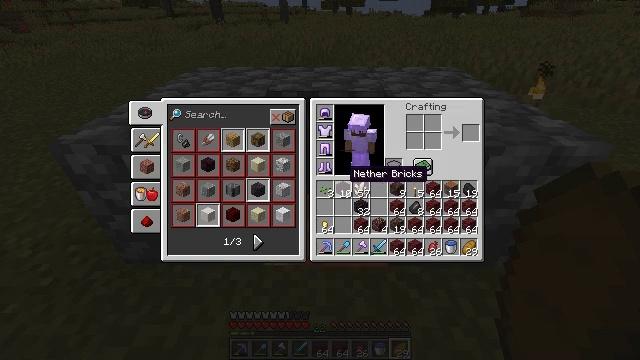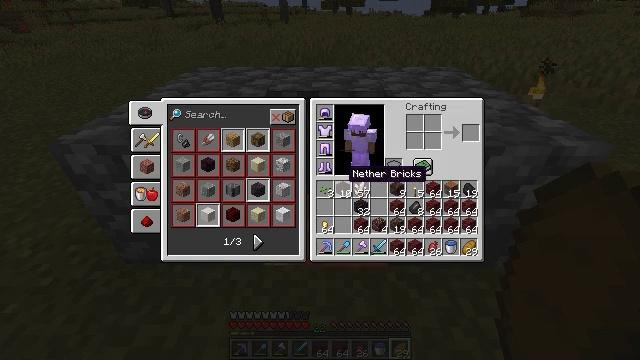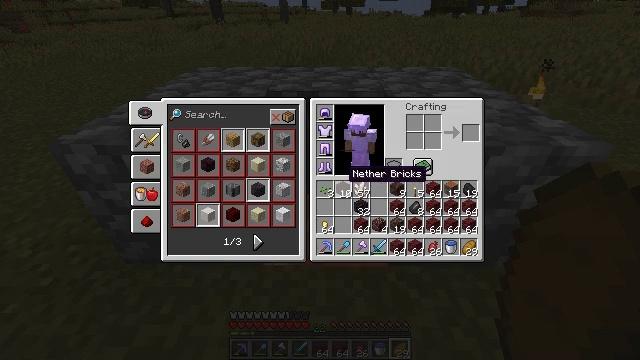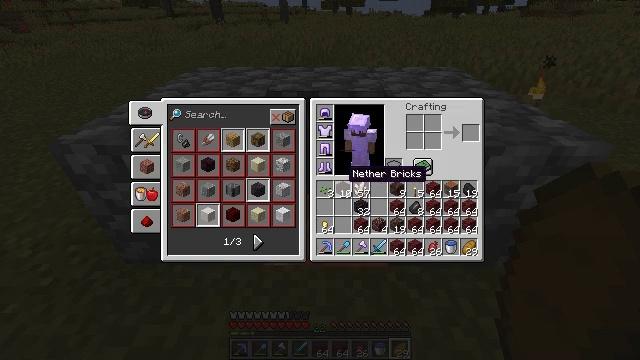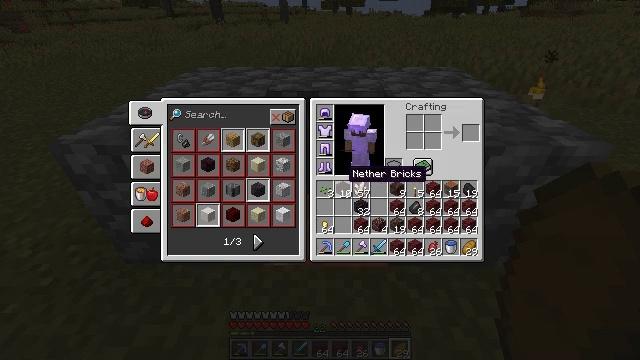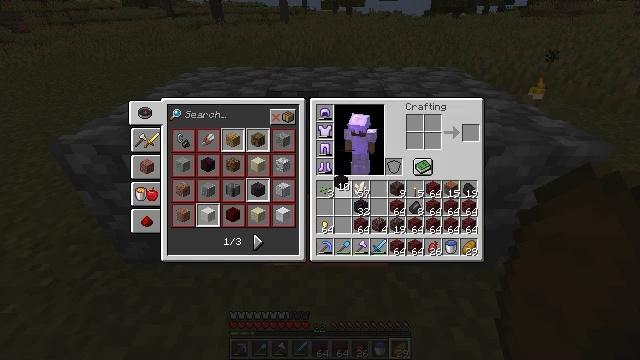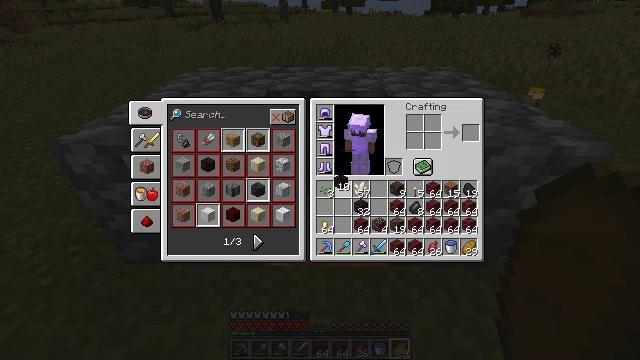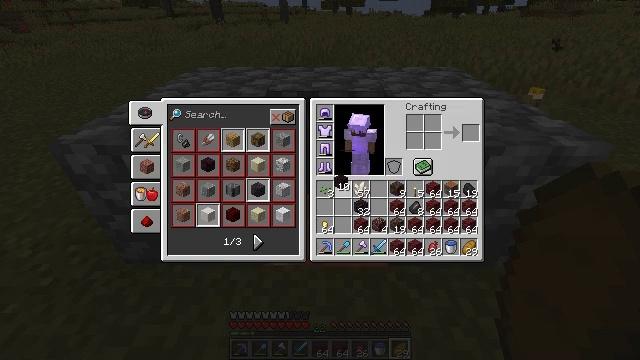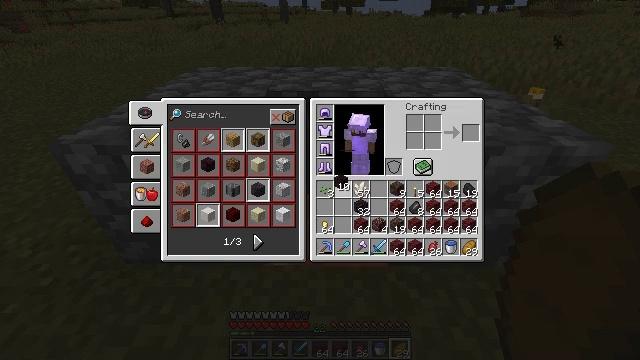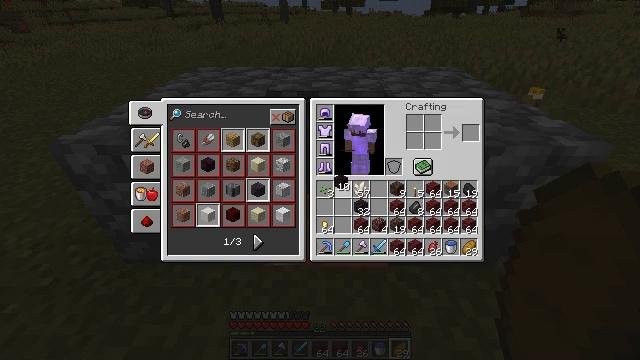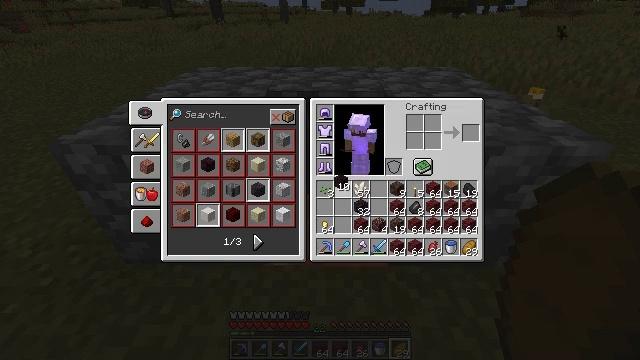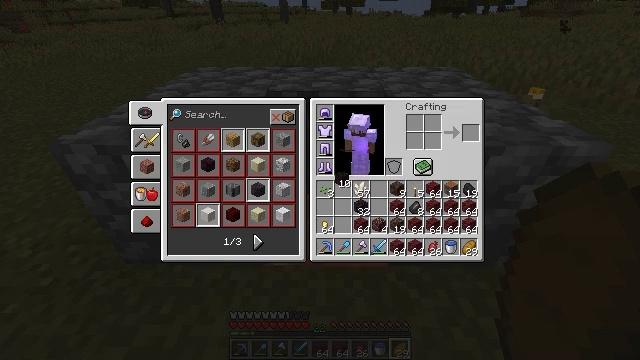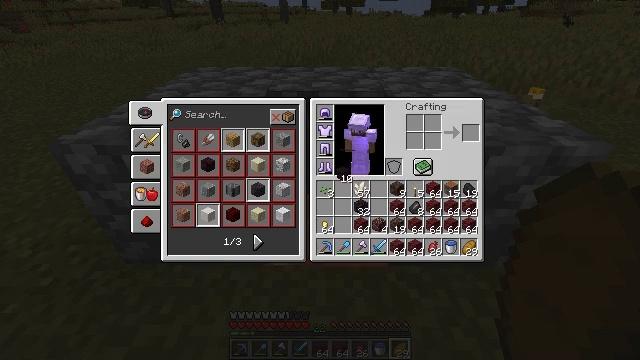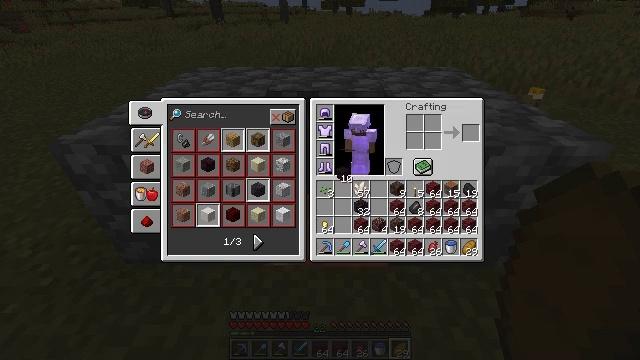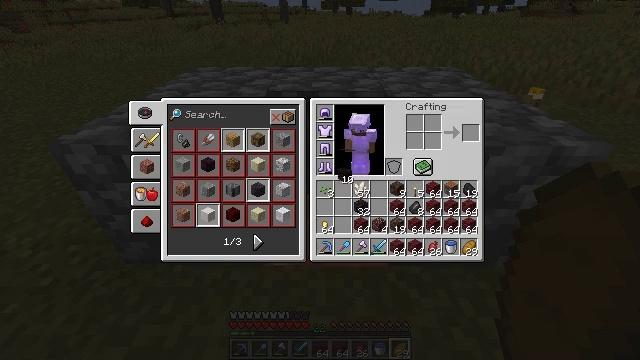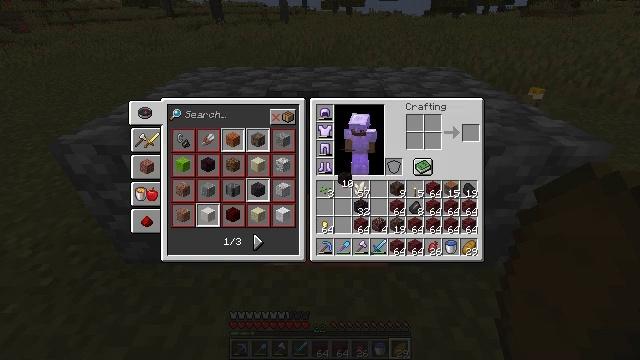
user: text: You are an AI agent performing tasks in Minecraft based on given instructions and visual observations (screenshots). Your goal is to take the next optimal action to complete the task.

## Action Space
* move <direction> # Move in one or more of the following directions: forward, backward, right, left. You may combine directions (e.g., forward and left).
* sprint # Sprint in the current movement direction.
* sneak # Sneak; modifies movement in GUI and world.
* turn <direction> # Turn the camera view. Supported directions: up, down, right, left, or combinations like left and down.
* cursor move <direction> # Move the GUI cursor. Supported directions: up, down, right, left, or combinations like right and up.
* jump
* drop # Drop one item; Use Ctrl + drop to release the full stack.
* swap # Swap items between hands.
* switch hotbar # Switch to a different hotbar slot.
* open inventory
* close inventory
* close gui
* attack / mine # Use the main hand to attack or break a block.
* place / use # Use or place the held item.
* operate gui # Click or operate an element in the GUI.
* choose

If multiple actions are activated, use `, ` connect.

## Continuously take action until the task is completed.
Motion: motion action
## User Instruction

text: Drop a nether brick.
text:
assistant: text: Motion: no_op
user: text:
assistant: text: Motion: no_op
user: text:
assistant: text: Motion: no_op
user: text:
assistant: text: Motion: no_op
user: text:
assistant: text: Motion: operate gui
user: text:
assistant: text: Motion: operate gui
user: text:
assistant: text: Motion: operate gui
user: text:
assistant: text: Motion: operate gui
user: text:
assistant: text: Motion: no_op
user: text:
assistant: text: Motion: no_op
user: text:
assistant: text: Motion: no_op
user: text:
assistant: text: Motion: no_op
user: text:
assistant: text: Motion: no_op
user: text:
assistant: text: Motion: no_op
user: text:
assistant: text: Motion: no_op
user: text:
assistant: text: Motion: no_op
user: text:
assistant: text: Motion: no_op
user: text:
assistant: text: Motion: no_op
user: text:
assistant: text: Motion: cursor move up
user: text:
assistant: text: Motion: cursor move right and up
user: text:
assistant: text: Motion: cursor move right and up
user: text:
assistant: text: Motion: cursor move right and up
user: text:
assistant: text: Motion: cursor move up
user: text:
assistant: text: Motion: no_op
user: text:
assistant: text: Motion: no_op
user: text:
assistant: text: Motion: operate gui
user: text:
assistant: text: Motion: operate gui
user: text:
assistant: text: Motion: operate gui
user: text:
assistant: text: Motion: no_op
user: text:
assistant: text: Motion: cursor move down